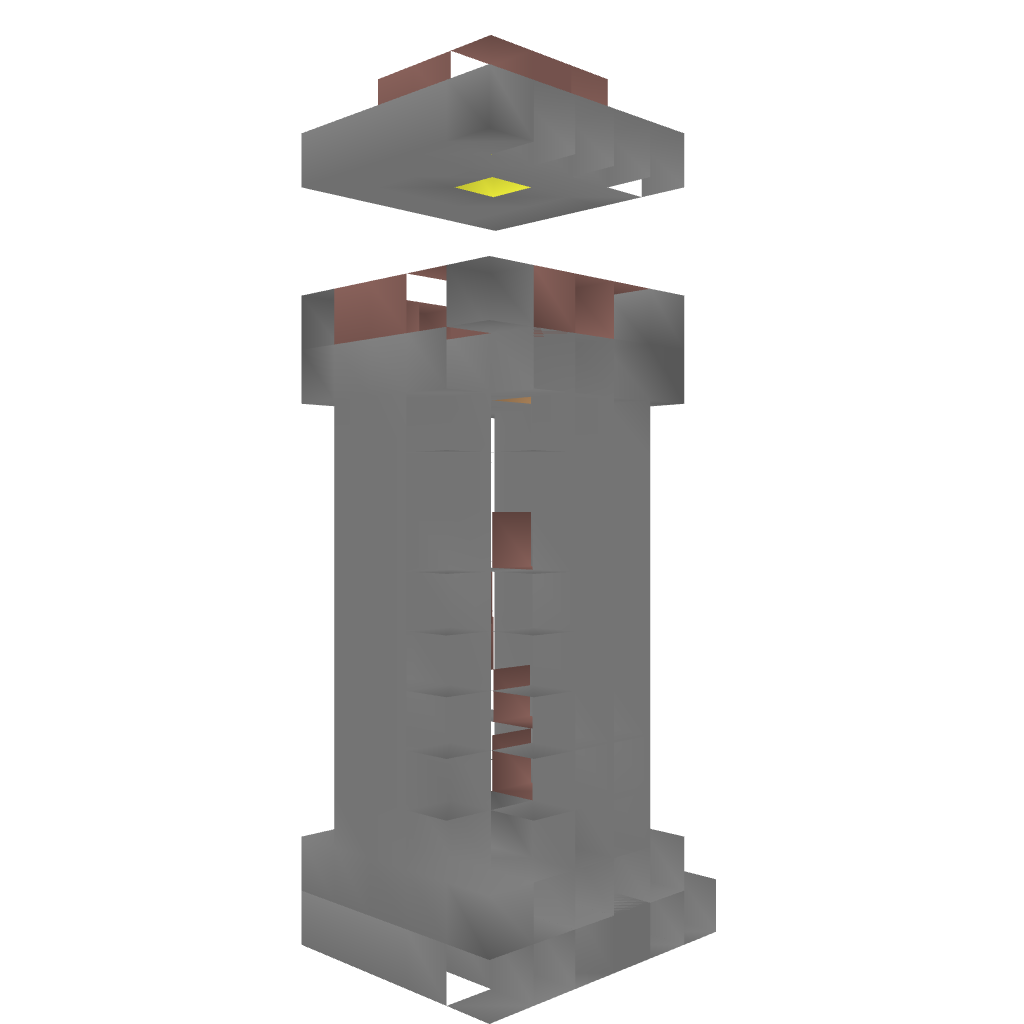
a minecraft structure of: Modern Watch Tower bad low quality